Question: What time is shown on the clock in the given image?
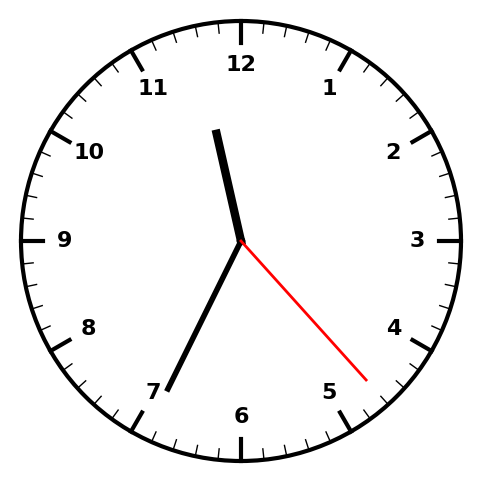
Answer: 11:34:23